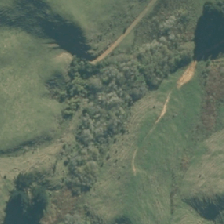
Land cover: deciduous_hardwood